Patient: sex F, age 54
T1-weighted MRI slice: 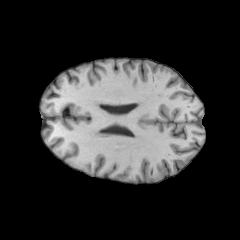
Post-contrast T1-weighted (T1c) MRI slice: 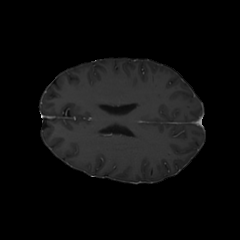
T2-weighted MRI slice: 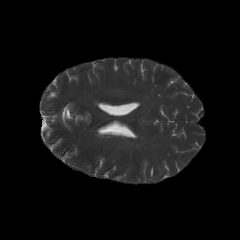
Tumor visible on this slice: no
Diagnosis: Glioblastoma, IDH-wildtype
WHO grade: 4